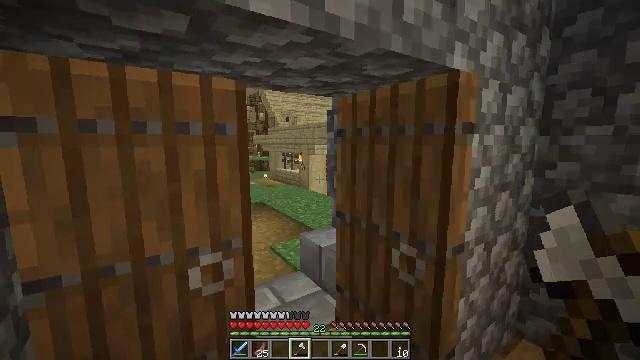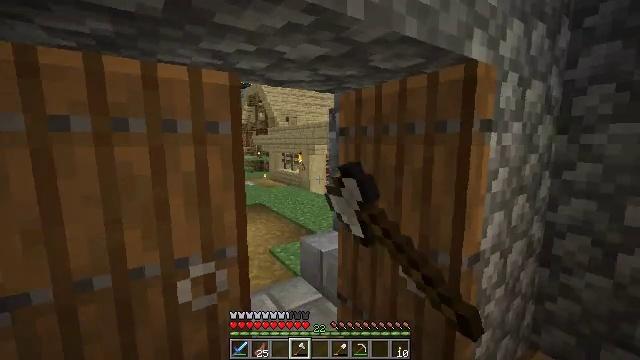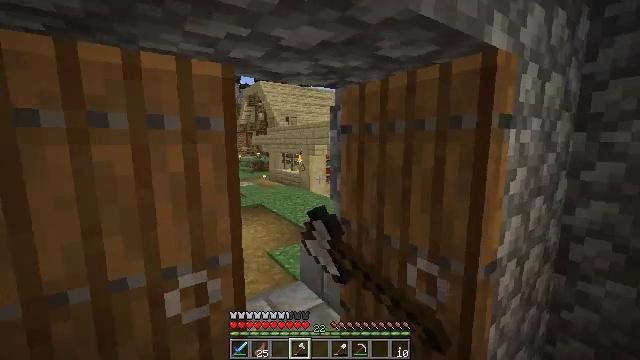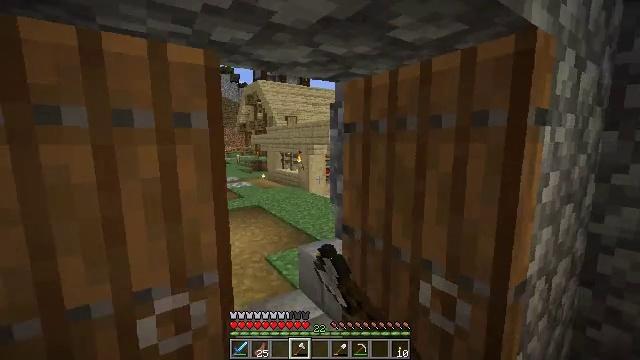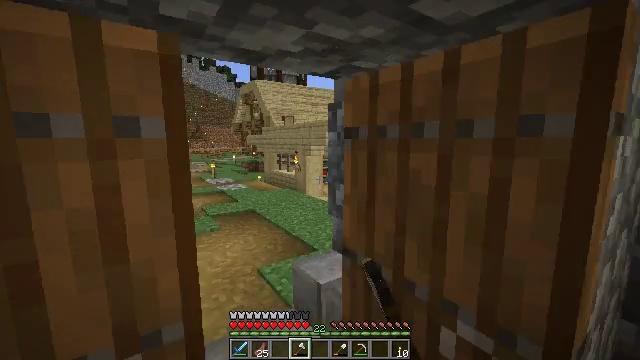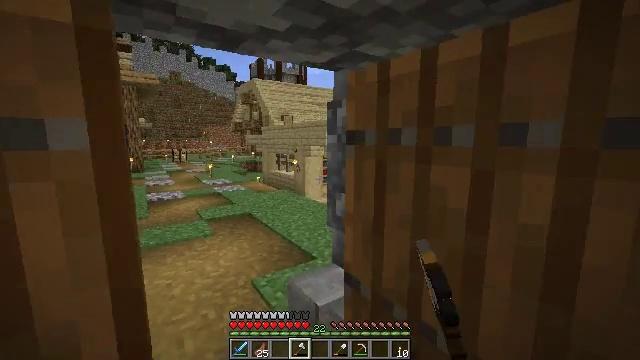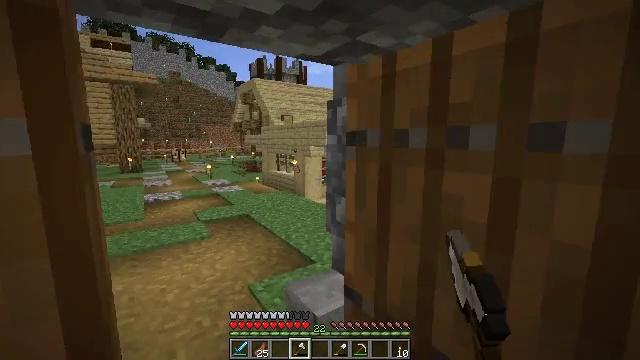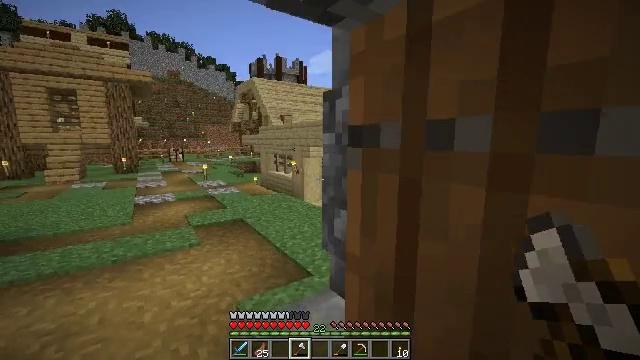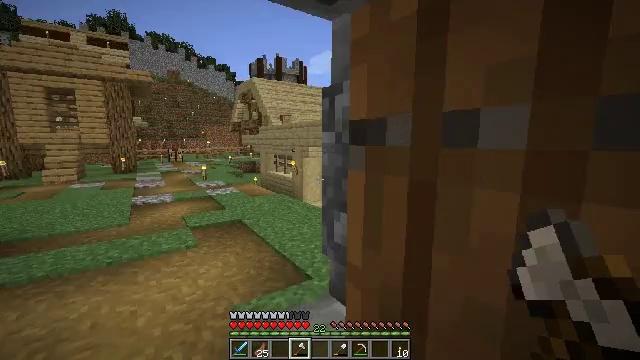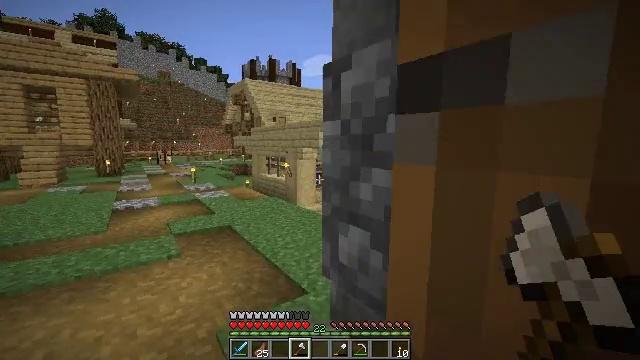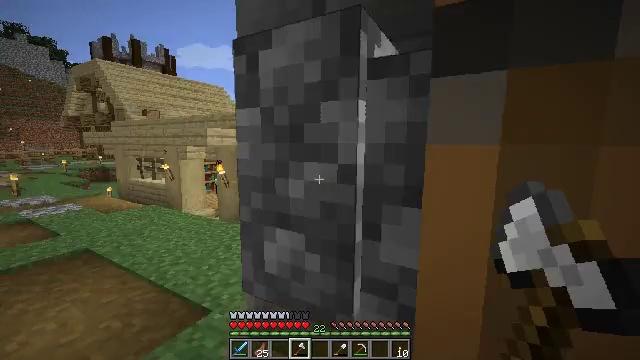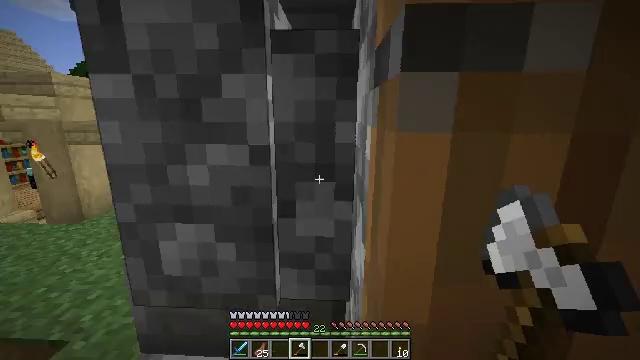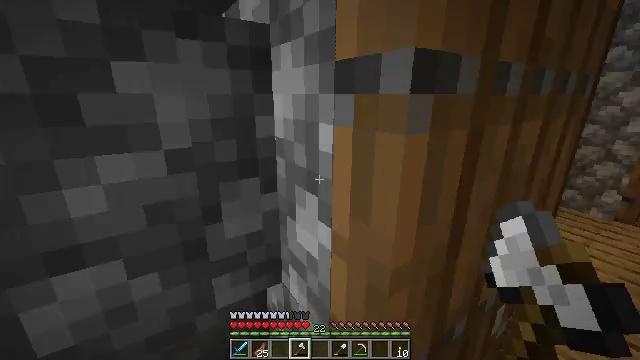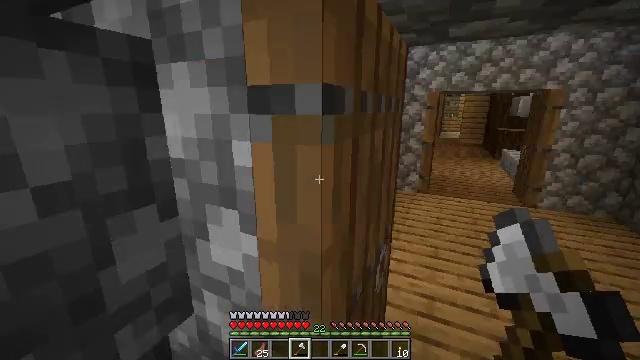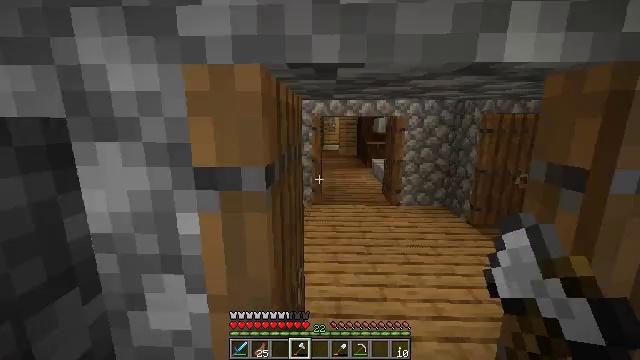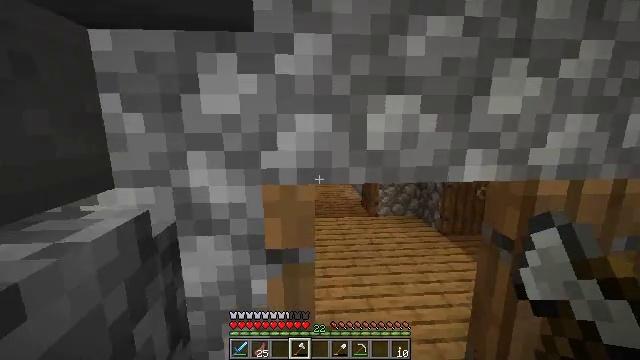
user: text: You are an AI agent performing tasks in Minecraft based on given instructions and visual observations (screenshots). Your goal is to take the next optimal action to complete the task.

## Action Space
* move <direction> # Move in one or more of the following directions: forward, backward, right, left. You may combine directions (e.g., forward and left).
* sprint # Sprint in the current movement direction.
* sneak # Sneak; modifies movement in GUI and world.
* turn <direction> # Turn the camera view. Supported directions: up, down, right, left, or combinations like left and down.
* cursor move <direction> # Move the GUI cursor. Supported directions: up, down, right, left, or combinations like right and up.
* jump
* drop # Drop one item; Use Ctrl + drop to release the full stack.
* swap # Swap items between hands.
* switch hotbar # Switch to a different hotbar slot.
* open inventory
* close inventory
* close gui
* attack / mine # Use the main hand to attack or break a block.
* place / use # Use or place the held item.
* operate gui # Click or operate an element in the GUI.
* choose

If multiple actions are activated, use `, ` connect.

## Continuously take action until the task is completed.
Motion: motion action
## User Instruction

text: Collect the nether wart block for decoration.
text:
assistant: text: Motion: move forward, use / place
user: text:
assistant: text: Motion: move forward, use / place
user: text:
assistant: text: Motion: move forward
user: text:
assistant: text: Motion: move forward
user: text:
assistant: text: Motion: move forward
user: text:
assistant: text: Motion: move forward
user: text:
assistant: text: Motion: move forward
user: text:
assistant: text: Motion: move forward
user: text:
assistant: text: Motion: move forward and move left, turn right
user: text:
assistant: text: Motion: move forward and move left, turn right
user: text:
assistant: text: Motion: move forward and move left, turn right and down
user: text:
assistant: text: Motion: move left, turn right and down
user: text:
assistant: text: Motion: move back and move left, turn right and up
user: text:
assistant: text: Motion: move back and move left, turn right and up
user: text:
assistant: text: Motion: move back and move left, turn right
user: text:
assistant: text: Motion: move back
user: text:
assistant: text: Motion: move back
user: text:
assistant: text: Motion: move back
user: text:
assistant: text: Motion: move back
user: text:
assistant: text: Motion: move back
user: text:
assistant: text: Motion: no_op
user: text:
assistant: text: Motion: no_op
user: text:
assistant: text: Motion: no_op
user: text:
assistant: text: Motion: no_op
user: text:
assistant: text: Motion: no_op
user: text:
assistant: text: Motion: use / place
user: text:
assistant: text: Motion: use / place
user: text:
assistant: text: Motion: turn left
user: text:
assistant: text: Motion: move forward, turn left and down
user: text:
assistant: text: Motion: move forward, turn left